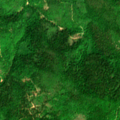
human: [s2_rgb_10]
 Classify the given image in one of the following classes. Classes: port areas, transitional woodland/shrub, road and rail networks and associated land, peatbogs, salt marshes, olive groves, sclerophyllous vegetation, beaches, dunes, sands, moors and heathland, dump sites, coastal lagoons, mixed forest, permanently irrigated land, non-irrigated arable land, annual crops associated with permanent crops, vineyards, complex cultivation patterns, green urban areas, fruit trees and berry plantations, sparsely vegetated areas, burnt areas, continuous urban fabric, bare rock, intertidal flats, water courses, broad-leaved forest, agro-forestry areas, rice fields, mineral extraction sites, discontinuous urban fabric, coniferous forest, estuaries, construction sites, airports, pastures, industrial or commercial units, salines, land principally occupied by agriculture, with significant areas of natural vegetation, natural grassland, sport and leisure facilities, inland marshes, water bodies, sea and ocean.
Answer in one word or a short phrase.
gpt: broad-leaved forest